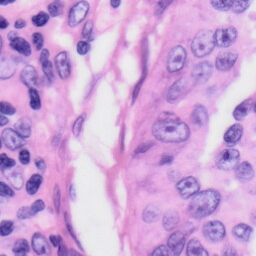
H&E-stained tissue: Skin